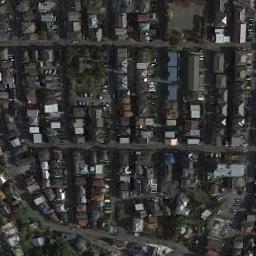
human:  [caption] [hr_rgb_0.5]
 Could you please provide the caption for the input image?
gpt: There are many roads and neatly arranged houses and trees and many vehicles in densely populated areas .

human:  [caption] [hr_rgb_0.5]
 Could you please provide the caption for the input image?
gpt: A dense residential area has lots of houses arranged neatly while some roads go through the residential area .

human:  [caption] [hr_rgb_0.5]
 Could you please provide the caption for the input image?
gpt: The dense residential is next to the parking lot and roads .

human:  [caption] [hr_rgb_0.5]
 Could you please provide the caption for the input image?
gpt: The houses are very dense .

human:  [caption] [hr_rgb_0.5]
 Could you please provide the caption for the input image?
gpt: There are many buildings of different colors on dense residential area .